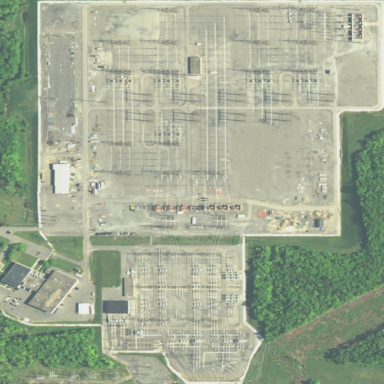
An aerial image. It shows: Power substation.